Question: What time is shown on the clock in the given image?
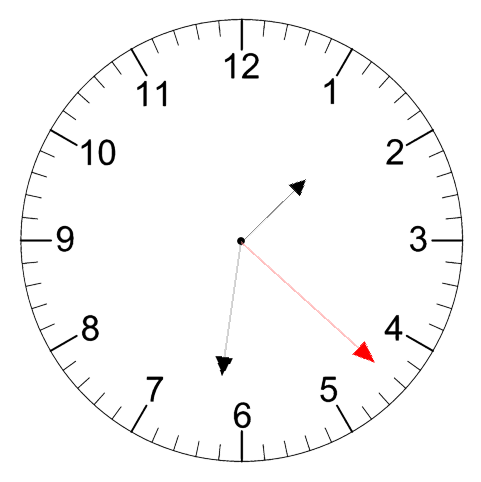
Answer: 01:31:22